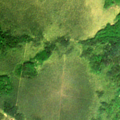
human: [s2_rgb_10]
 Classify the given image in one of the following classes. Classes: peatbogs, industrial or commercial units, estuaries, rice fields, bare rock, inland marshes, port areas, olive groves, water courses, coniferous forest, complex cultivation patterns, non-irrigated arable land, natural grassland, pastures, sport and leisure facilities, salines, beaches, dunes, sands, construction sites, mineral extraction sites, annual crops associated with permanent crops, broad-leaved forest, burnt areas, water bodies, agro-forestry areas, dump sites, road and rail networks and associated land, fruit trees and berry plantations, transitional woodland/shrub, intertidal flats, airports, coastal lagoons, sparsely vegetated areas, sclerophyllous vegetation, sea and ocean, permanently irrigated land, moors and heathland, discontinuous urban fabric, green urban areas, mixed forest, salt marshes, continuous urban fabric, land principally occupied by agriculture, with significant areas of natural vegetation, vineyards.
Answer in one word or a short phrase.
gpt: mixed forest, transitional woodland/shrub